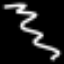
Label: squiggle